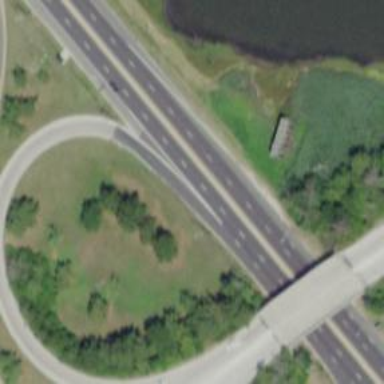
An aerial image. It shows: Asphalt trunk link road.